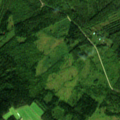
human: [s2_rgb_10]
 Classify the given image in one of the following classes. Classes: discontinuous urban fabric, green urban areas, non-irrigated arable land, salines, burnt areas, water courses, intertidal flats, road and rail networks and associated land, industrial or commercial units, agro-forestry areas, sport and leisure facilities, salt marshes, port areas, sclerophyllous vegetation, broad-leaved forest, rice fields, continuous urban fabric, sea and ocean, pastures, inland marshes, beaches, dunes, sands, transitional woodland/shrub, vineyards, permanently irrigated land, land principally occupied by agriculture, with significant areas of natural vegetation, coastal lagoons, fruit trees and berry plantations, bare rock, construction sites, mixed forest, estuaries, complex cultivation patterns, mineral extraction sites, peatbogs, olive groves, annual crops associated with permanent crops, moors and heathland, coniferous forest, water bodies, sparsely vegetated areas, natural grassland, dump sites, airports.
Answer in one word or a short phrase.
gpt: land principally occupied by agriculture, with significant areas of natural vegetation, coniferous forest, mixed forest, transitional woodland/shrub